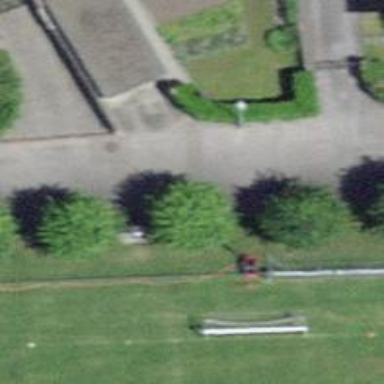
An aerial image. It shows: Bench for seating.